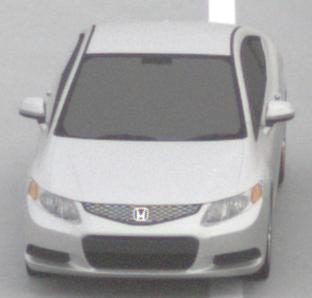
Make: Honda
Model: Civic Limousine 1.8
Detailed model: Civic (IX) Limousine
Model produced from: 2014/05
Model produced until: 2017/06
Doors: 4
Color: white
Road condition: dry road
Daytime: morning or afternoon
Contrast: low contrast